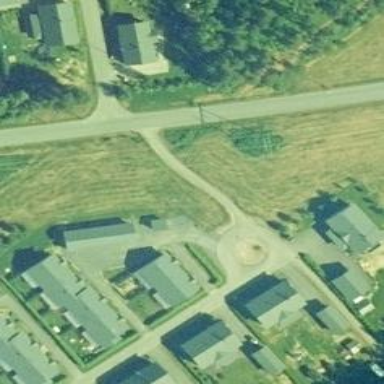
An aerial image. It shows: Turning loop on the road.